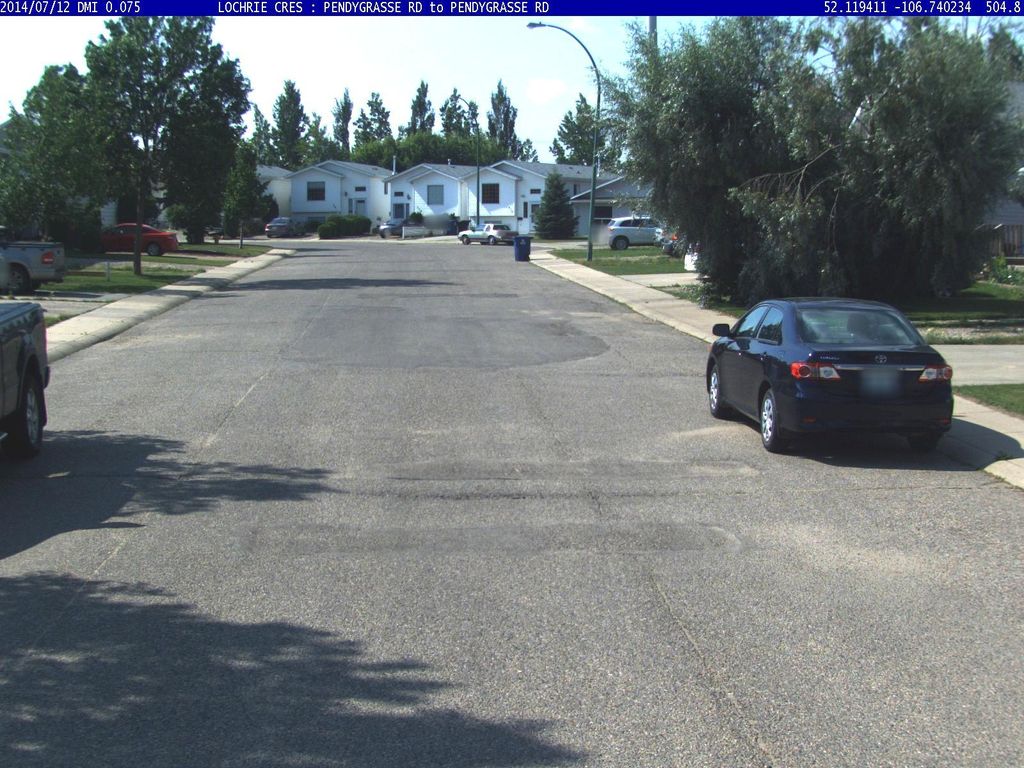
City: saskatoon